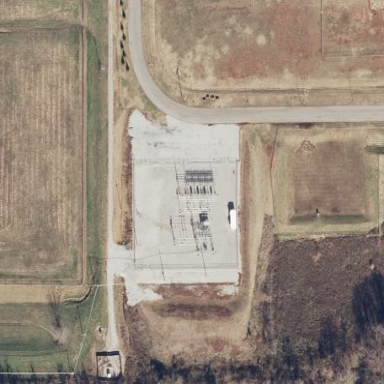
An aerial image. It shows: There is distribution substation enclosed by fence.